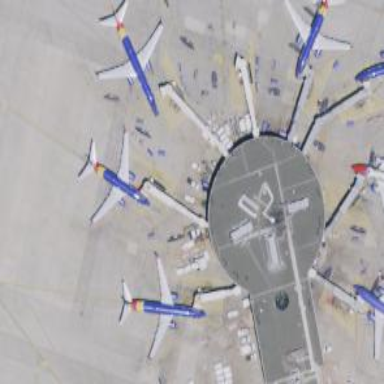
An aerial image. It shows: Airport gate.